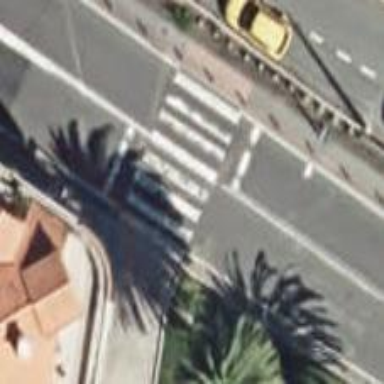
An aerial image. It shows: Zebra crossing on the road.